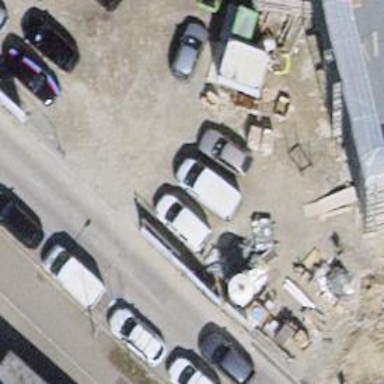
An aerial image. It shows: Bollard.